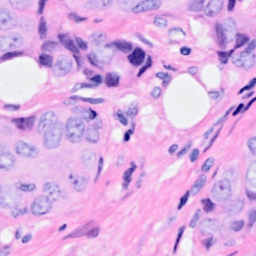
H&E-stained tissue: Breast